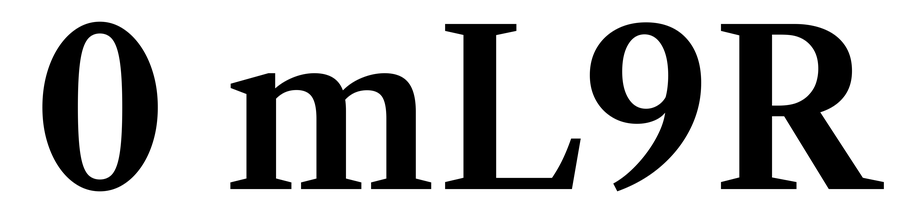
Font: LibreCaslonText_SemiBold